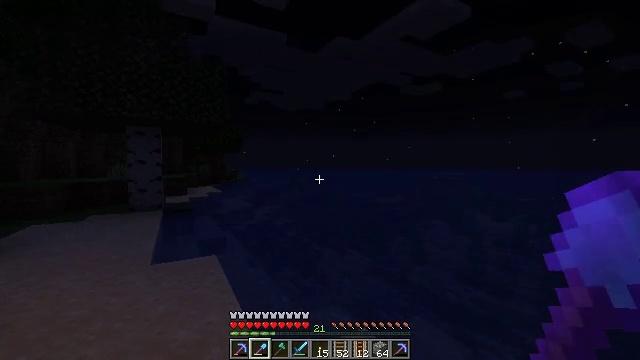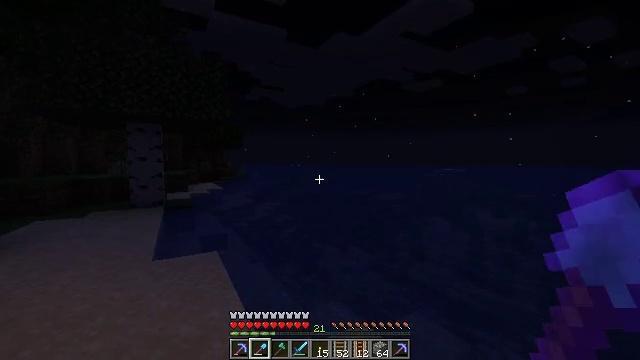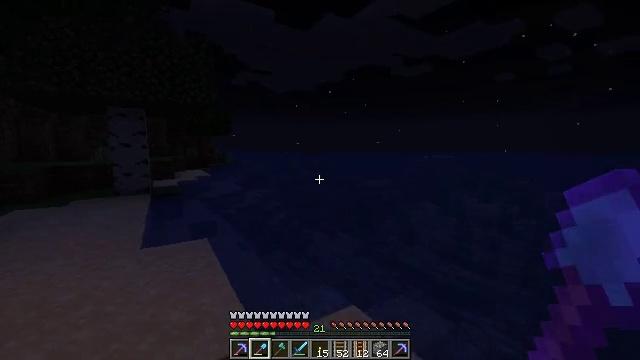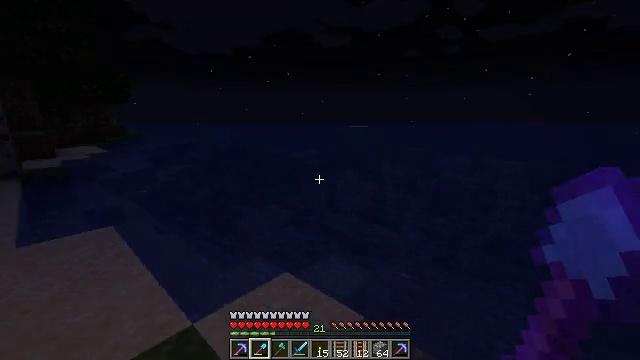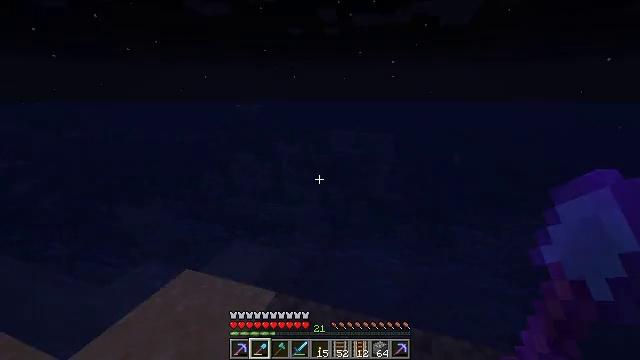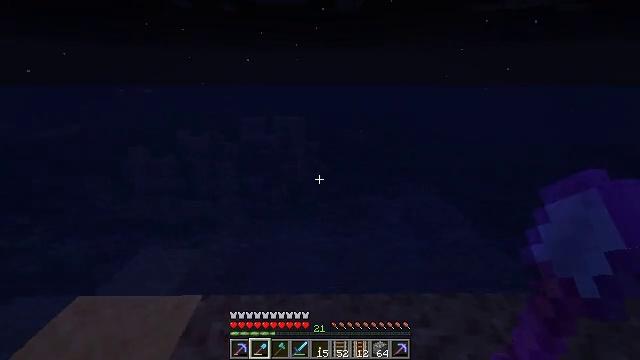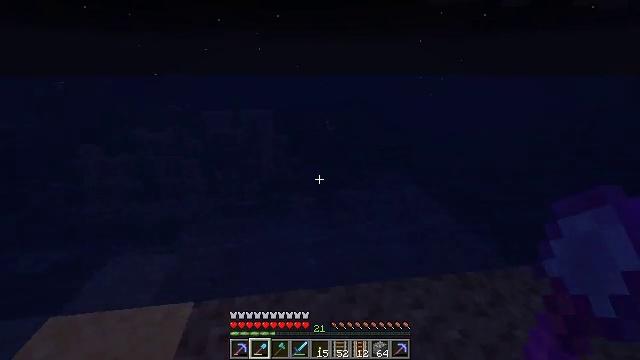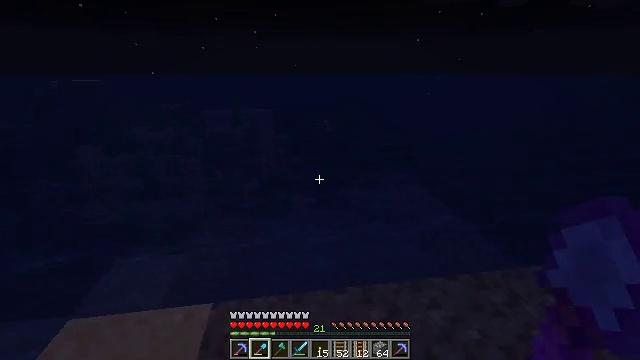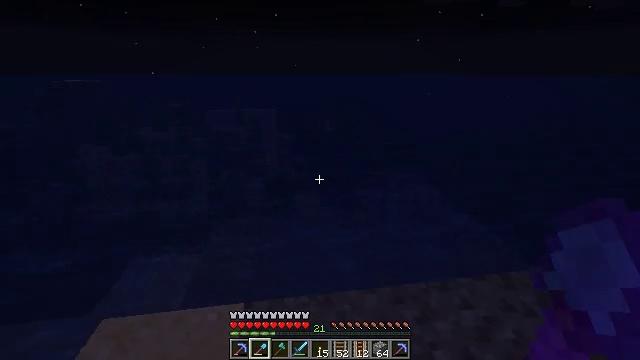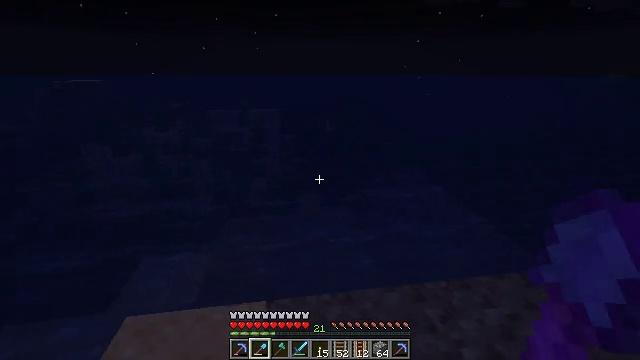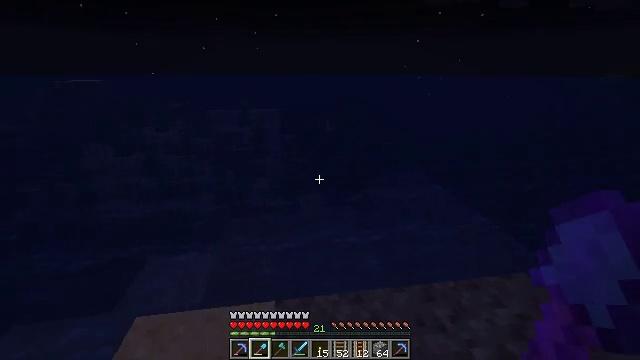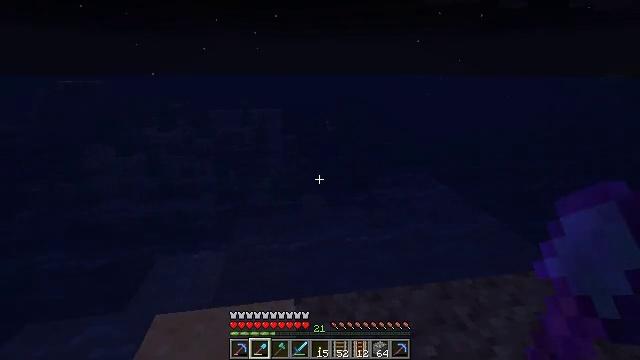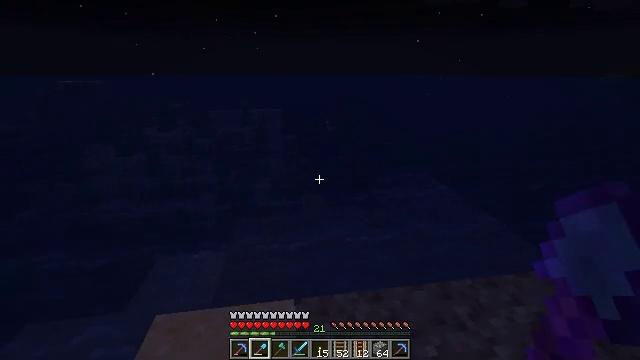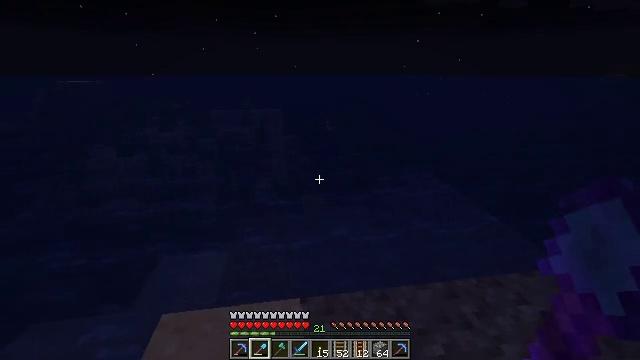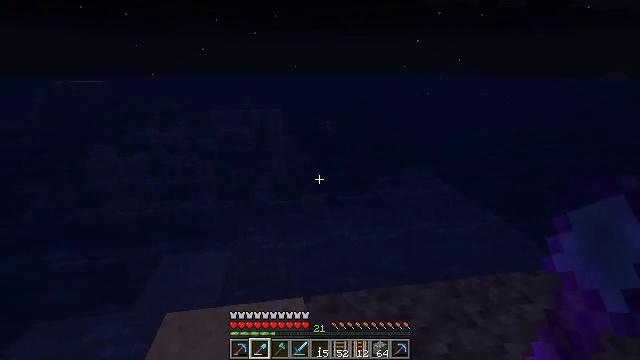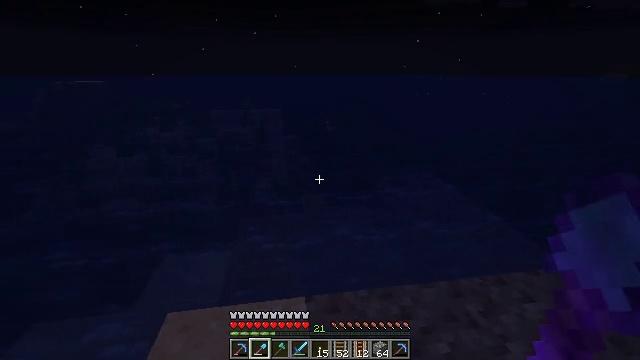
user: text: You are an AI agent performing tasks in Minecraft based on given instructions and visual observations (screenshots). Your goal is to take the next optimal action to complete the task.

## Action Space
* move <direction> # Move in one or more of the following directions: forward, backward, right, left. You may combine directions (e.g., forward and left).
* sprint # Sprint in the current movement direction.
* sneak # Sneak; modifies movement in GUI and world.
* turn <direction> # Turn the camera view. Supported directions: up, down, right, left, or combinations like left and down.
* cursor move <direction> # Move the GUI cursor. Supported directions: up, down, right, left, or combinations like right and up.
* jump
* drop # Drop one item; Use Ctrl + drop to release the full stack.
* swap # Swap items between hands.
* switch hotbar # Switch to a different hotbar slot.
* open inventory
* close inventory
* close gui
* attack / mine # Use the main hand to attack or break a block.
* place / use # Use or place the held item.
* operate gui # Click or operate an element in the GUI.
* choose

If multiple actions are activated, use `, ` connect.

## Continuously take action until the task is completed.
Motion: motion action
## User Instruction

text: Harvest the sea lantern from its structure.
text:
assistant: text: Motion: no_op
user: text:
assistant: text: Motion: turn right and down
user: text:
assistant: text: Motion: turn right and down
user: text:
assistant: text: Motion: turn right and down
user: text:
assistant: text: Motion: move left, turn right and down
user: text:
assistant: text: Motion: move left, turn right and down
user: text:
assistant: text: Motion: move left
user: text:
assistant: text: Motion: move left
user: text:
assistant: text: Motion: move left
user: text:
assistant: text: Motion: no_op
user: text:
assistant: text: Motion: no_op
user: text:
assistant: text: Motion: no_op
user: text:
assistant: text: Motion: no_op
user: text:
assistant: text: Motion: no_op
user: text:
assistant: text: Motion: no_op
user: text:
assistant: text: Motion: no_op
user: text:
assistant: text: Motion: no_op
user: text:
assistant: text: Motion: no_op
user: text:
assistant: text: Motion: no_op
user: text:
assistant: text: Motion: no_op
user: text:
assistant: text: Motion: move forward
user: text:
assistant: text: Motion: move forward
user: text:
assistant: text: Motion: move forward
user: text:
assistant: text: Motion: move forward
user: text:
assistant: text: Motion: move forward
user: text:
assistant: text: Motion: move forward
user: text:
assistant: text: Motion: no_op
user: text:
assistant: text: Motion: no_op
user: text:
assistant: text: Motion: no_op
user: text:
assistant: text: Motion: no_op